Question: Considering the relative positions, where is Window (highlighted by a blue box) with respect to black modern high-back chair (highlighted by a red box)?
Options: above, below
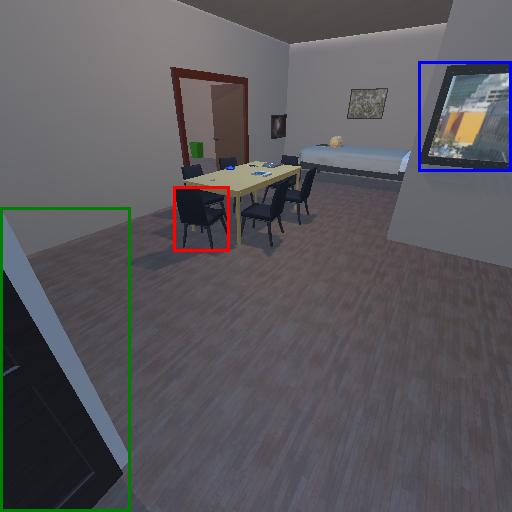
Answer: above